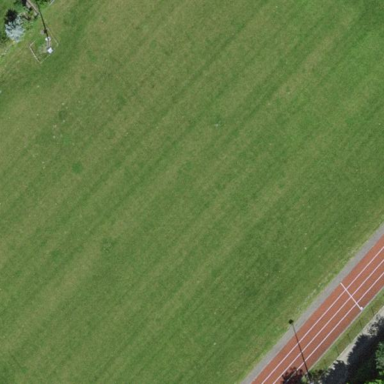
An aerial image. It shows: Grass pitch designated for multiple sports activities.